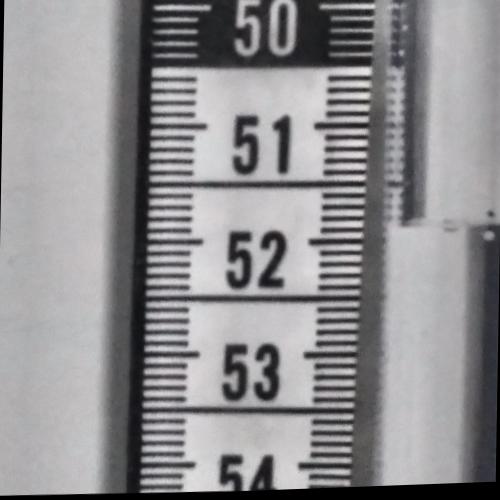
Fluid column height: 51.9 cm